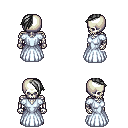
a pixel art fantasy rpg character, male body template, skeleton, underdress, magenta pants, gray long mohawk hairstyle, black slippers, four views (front, back, left, right), 2x2 character sprite sheet, small pixel art, hard edges, no anti-aliasing